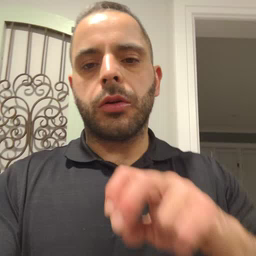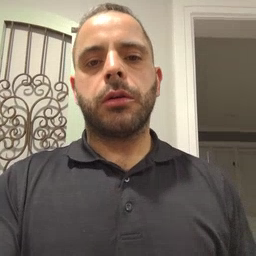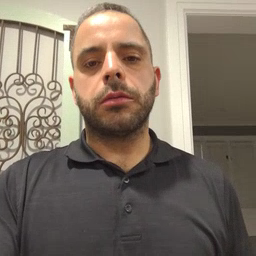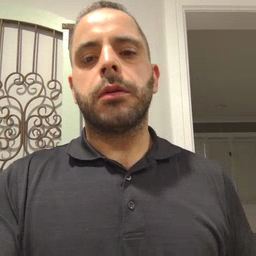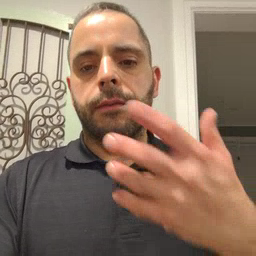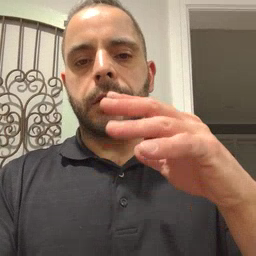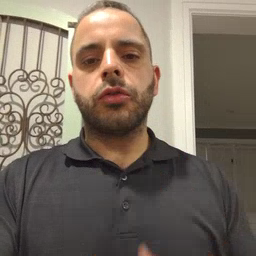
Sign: finish